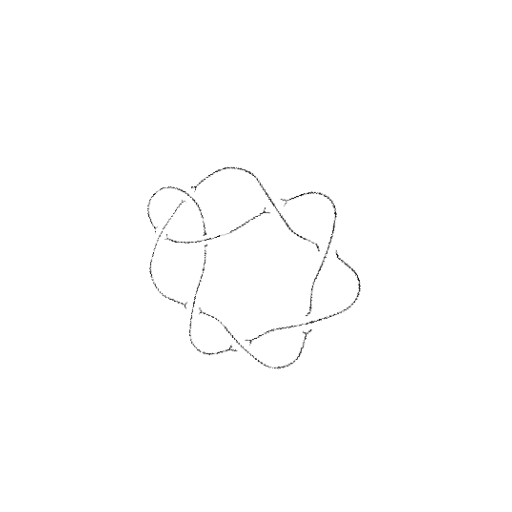
Crossing number: 8